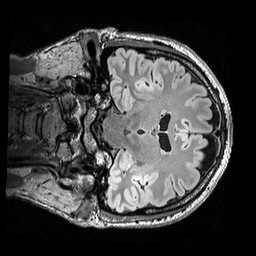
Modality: FLAIR
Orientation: coronal
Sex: male
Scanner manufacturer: siemens
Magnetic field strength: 3 T
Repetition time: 5 s
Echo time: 0.395 s